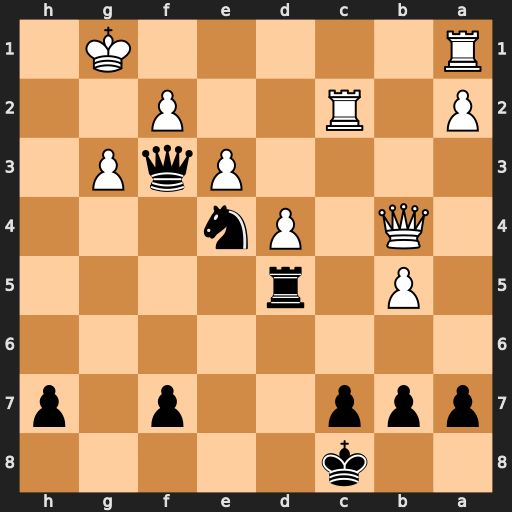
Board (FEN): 2k5/ppp2p1p/8/1P1r4/1Q1Pn3/4PqP1/P1R2P2/R5K1
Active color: b
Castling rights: -
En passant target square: -
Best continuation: Rh5 Qf8+ Kd7 Rxc7+ Kxc7 Rc1+ Kb6